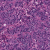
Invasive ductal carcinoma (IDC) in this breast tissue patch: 1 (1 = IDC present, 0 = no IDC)